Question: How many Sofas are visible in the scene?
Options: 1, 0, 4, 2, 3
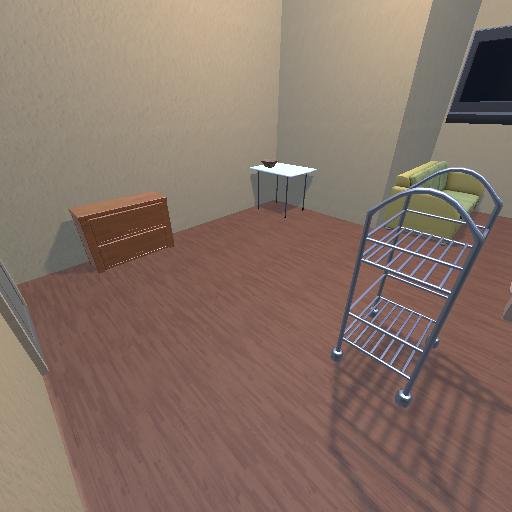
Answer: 1